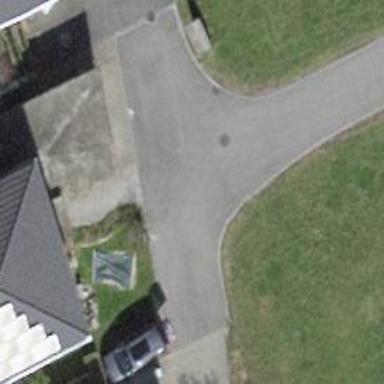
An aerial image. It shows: Smooth asphalt road in residential area.